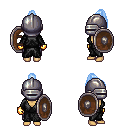
a pixel art fantasy rpg character, female body template, human, tanned skin, gray robe, metal pants, white cyan long topknot hairstyle, metal helm, gold gloves, shield, four views (front, back, left, right), 2x2 character sprite sheet, small pixel art, hard edges, no anti-aliasing